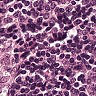
Metastatic tissue present: no